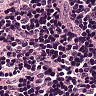
Metastatic tissue present: no